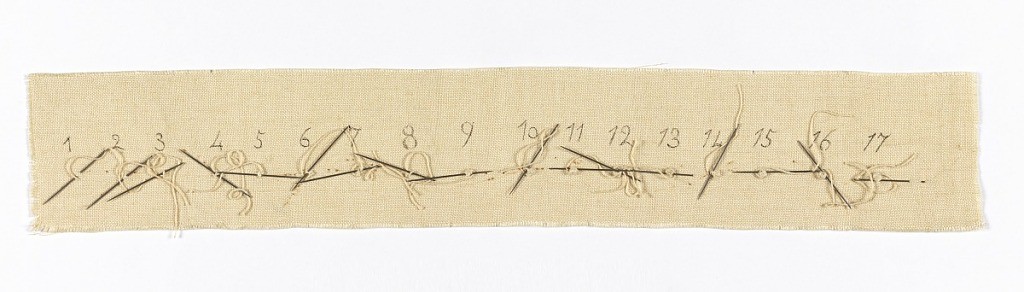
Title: Sampler
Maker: Francesca Amari
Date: ca. 1915
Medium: linen Technique: embroidered on plain weave Label: Embroidered linen
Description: Sampler showing the seventeen steps necessary for the formation of the grape stitch, with the needles still in place.